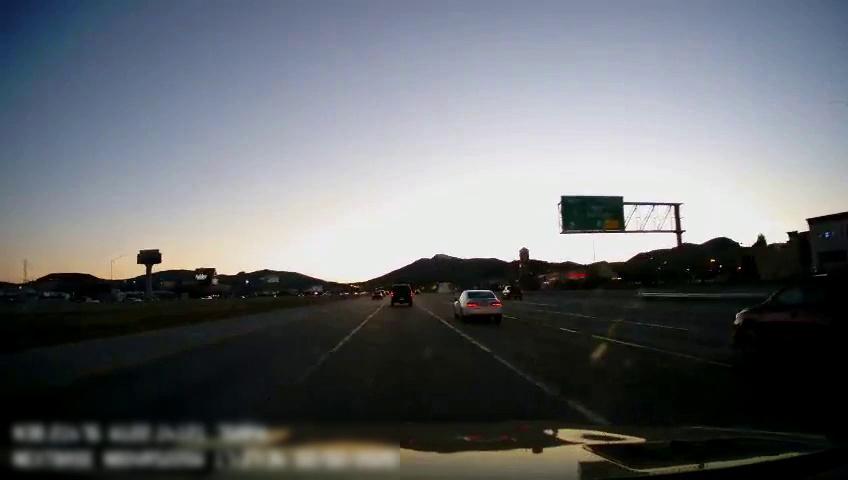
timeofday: Dusk/Dawn/Twilight
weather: Sunny
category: Drivable Space
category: Vehicles | Car
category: Vehicles | Truck
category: Vehicles | Car
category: Vehicles | Car
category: Vehicles | SUV
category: Vehicles | Car
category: Vehicles | SUV
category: Lanes | Alternate Lane
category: Lanes | Current Lane
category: Lanes | Current Lane
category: Lanes | Alternate Lane
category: Lanes | Alternate Lane
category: Lanes | Alternate Lane
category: Traffic | Signs